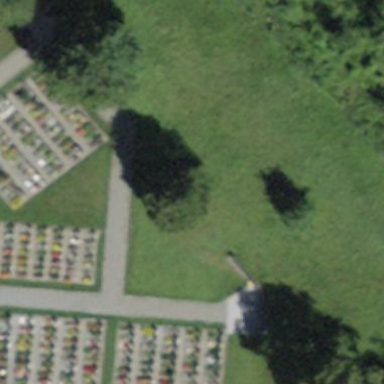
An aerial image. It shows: Cemetery.